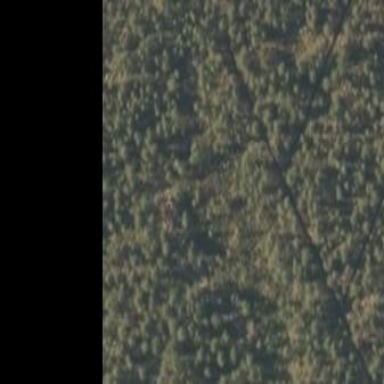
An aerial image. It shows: Beautiful woodland area.